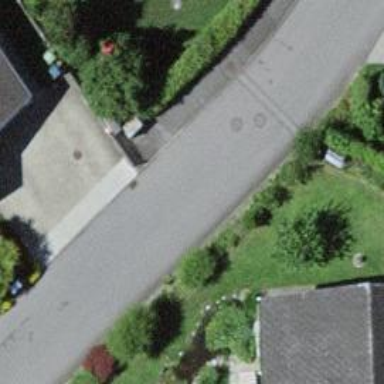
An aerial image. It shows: Kerb serving as barrier.